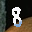
Label: 8